Question: I connected apache with my Flask App with WSGI with virtualenv.I have a couple configuration variables(secret key and database URI), so I'm using
'''
app = Flask(__name__)
app.config.from_envvar('CONFIG_FILE_FLASK')
'''
The error in apache errorlog is:
> RuntimeError: The environment variable 'CONFIG_FILE_FLASK' is not set and as such configuration could not be loaded. Set this variable and make it point to a configuration file
This variable exists (using command ) :
'''
......
UPSTART_INSTANCE=
COLORTERM=truecolor
CONFIG_FILE_FLASK=/var/flaskconf/config.cfg
SSH_AUTH_SOCK=/run/user/1000/keyring/ssh
XDG_GREETER_DATA_DIR=/var/lib/lightdm-data/oleg
USER=oleg
......
'''
itself is :
'''
SECRET_KEY = 'thisissupposedtobesecret'
SQLALCHEMY_DATABASE_URI = 'mysql://user:password@localhost/Table'
'''
It also doesn't work if I do this:
'''
sudo python __init__.py
'''
, if without sudo it works!(maybe it'll be a clue)
Thank you so much in advance.
Ready to provide any file immediately.
I also noticed that variable FLASK_APP also "invisible"
'''
oleg@test:/var/www/app/app$ export FLASK_APP=app.py
oleg@test:/var/www/app/app$ flask run
Usage: flask run [OPTIONS]
Error: The file/path provided (app) does not appear to exist. Please verify the path is correct. If app is not on PYTHONPATH, ensure the extension is .py
oleg@test:/var/www/app/app$
'''
Any ideas about that?
EDIT:

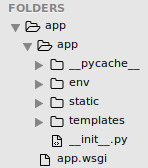
Answer: The problem solved by making my Flask application a python module.
First of all the structure of application now is next (correct structure):

And the '__init__.py' includes following:
'''
from .iotdev import app
'''
Also to work with the virtual environment, site configuration file was edited by adding 'WSGIDaemonProcess' AND 'WSGIProcessGroup' statement, so the iotdev.conf(the full path to file is ):
'''
<VirtualHost *:80>
ServerName 127.0.0.1
ServerAdmin admin@mywebsite.com
WSGIDaemonProcess iotdev python-path=/var/www/iotdev:/var/www/iotdev/iotdev/env/lib/python2.7/site-packages
WSGIProcessGroup iotdev
WSGIScriptAlias / /var/www/iotdev/iotdev.wsgi
<Directory /var/www/iotdev/iotdev/>
Order allow,deny
Allow from all
</Directory>
Alias /static /var/www/iotdev/iotdev/static
<Directory /var/www/iotdev/iotdev/static/>
Order allow,deny
Allow from all
</Directory>
ErrorLog ${APACHE_LOG_DIR}/error.log
LogLevel warn
CustomLog ${APACHE_LOG_DIR}/access.log combined
</VirtualHost>
'''